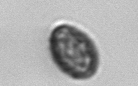
Label: Pseudochattonella_farcimen